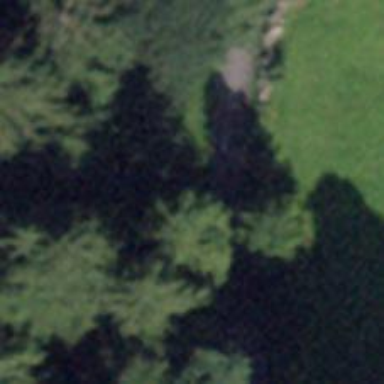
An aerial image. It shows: Bench.